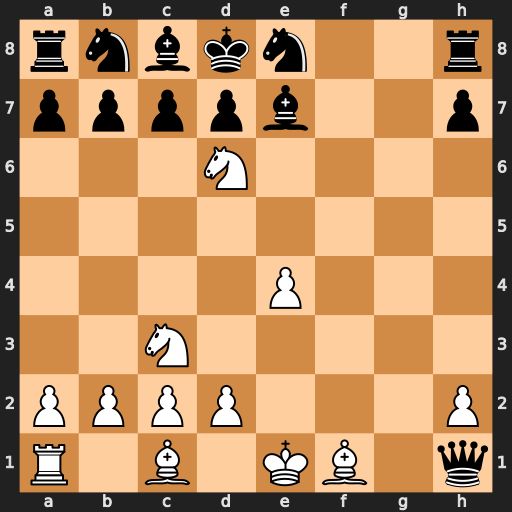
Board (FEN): rnbkn2r/ppppb2p/3N4/8/4P3/2N5/PPPP3P/R1B1KB1q
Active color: w
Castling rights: Q
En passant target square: -
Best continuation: Nf7#